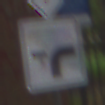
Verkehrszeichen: VerlaufVorfahrtsstrasse9
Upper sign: Vorfahrtsstrasse
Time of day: MorningAfternoon
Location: Outdoor (Urban)
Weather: Overcast
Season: NotSpecified
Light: Natural